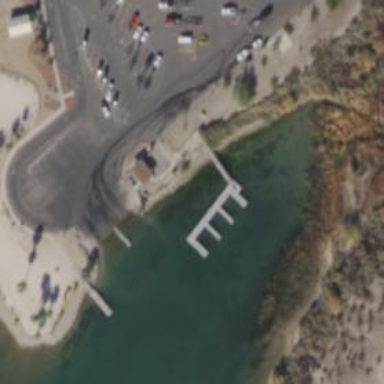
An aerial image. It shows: Man-made pier.